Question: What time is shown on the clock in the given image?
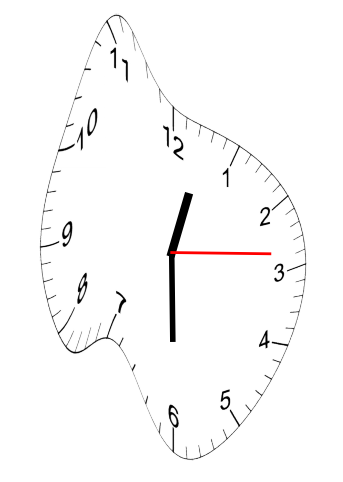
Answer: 12:30:14